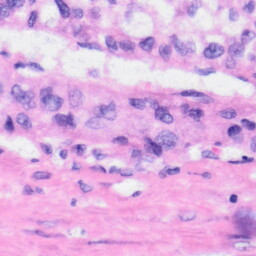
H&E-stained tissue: Liver